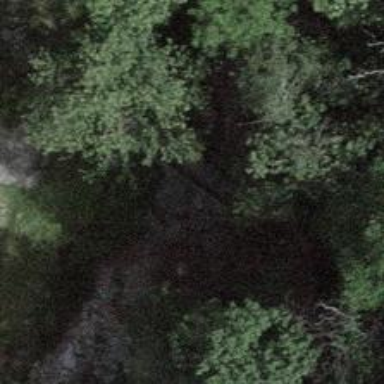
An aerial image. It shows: Path on bridge.